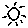
Label: sun